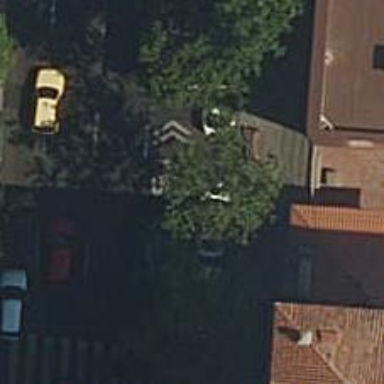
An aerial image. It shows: Taxi stand.